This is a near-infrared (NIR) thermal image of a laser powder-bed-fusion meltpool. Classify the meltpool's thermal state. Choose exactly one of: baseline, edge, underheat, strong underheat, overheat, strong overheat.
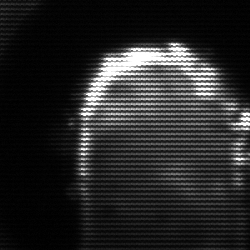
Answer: baseline